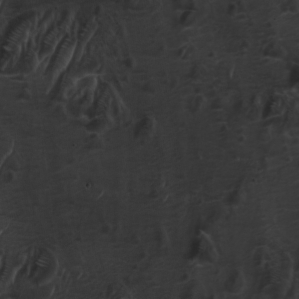
Label: non_frost